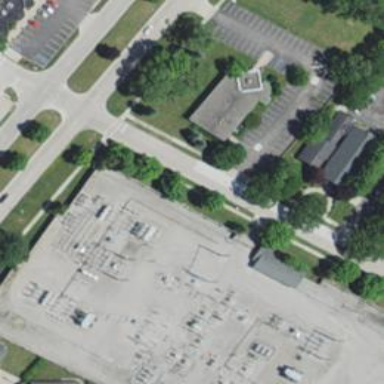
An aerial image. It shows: Switch for power supply.